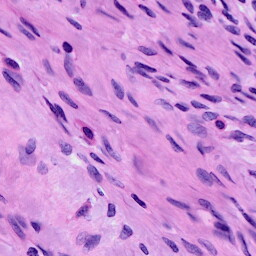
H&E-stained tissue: Cervix